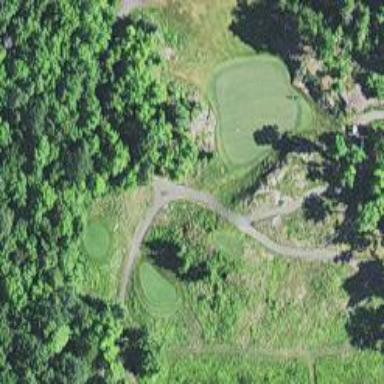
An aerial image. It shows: Asphalt path that serves as golf cartpath.